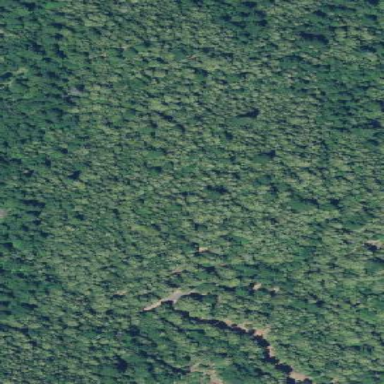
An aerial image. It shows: Forest area.